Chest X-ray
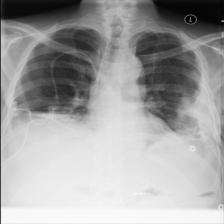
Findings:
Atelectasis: positive
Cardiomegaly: negative
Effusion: negative
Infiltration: positive
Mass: positive
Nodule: negative
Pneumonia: negative
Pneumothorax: positive
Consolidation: negative
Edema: negative
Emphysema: positive
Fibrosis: negative
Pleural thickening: negative
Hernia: negative